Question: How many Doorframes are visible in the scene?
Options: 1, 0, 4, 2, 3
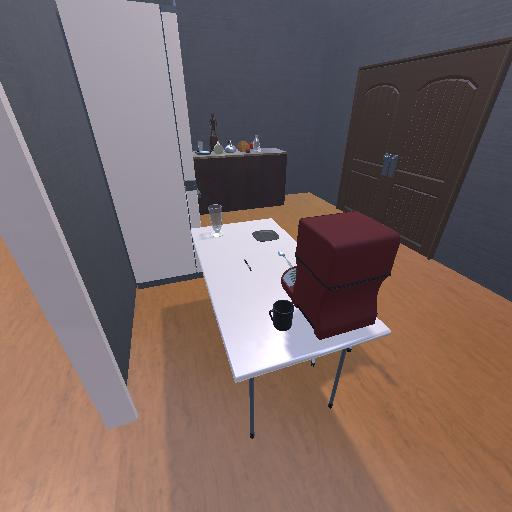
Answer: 1